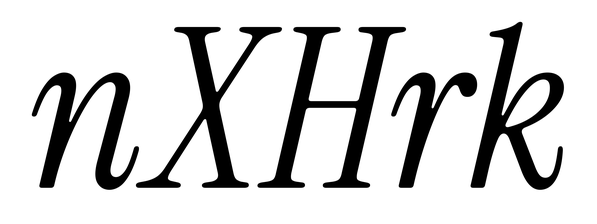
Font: InstrumentSerif-Italic